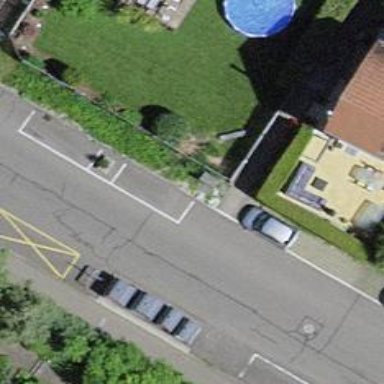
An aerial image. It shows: Street side parking spaces with parallel orientation.